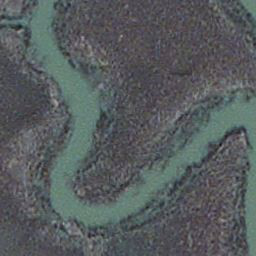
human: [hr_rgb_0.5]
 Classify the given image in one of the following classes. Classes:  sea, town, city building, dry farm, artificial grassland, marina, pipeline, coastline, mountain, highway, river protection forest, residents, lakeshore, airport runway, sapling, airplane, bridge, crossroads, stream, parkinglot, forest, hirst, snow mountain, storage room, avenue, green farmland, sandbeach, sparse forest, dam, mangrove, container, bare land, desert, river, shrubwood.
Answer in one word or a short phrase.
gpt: stream